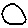
Label: circle